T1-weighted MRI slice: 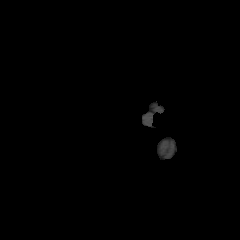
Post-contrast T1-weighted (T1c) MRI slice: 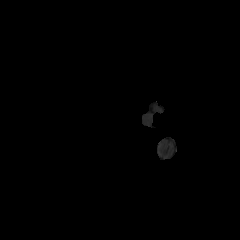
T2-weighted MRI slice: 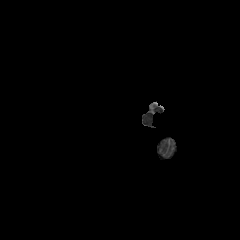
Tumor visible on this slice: no